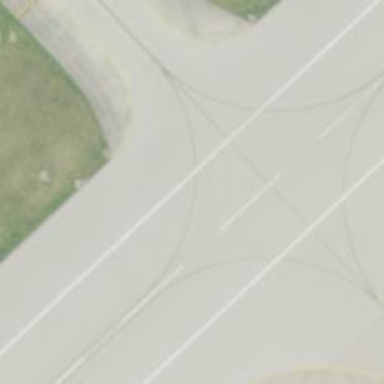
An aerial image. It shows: View of taxiway at the airport.